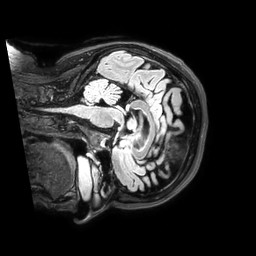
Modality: FLAIR
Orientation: sagittal
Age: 45
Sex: female
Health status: healthy
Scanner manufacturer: philips
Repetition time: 4.8 s
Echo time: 0.2875 s